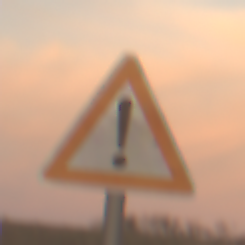
Verkehrszeichen: Gefahrenstelle
Umgebung: Outdoor, Nature
Tageszeit: SunriseSunset
Wetter: PartlyCloudy
Licht: Natural
Jahreszeit: NotSpecified
Kontrast: LowContrast